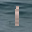
Label: 1